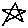
Label: star